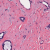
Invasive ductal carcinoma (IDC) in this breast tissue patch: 1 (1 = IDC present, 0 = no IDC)